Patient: sex F, age 62
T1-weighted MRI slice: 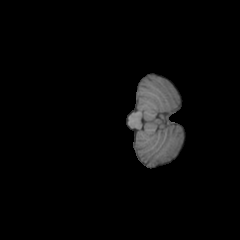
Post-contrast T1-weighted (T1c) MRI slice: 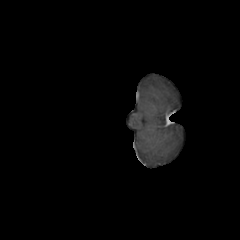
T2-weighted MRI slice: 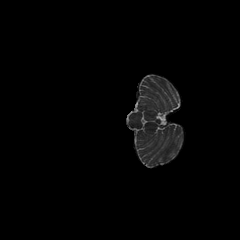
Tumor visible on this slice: no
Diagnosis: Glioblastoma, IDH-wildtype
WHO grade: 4